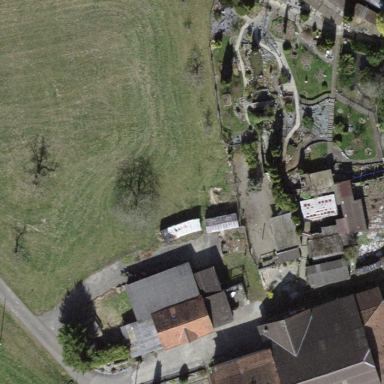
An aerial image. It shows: Farmyard area.